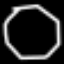
Label: octagon